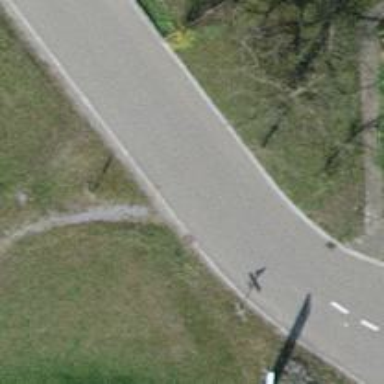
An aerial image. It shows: Residential road with asphalt surface.